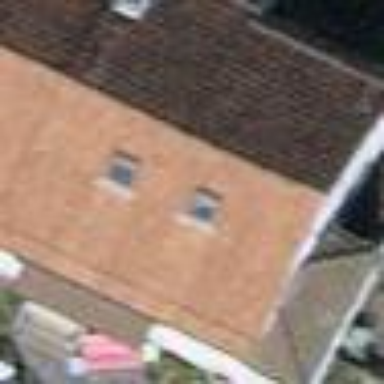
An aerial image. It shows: Building with tile roof.